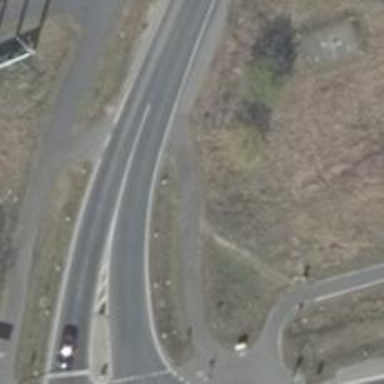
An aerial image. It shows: Asphalt path.